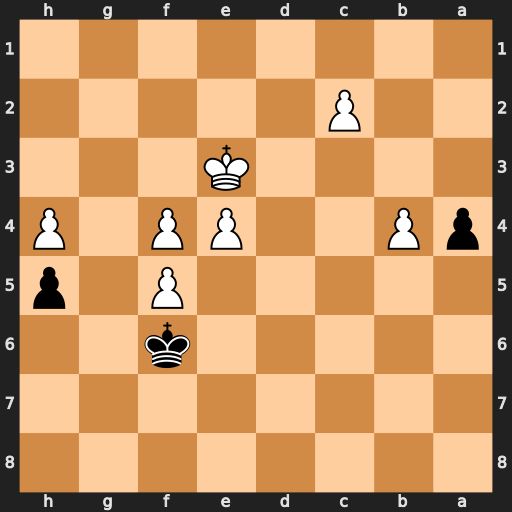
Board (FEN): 8/8/5k2/5P1p/pP2PP1P/4K3/2P5/8
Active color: b
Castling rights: -
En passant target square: -
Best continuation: a3 Kd4 a2